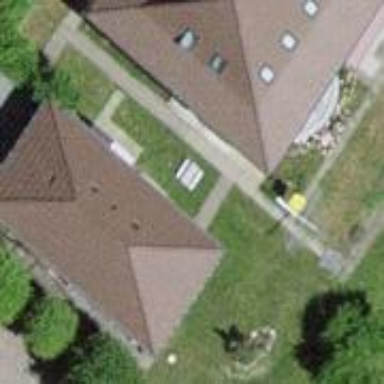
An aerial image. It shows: Garage with hipped roof shape.